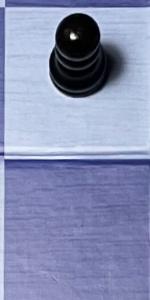
Label: Empty